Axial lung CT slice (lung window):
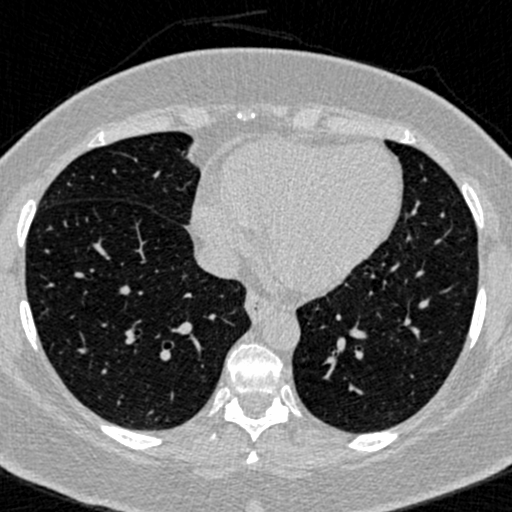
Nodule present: no